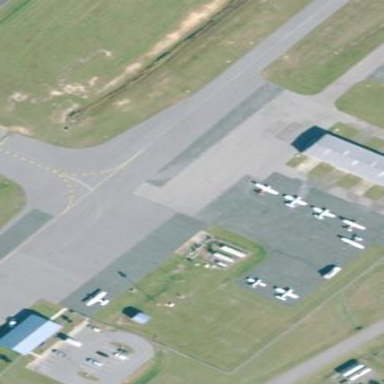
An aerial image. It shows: Apron at the airport.